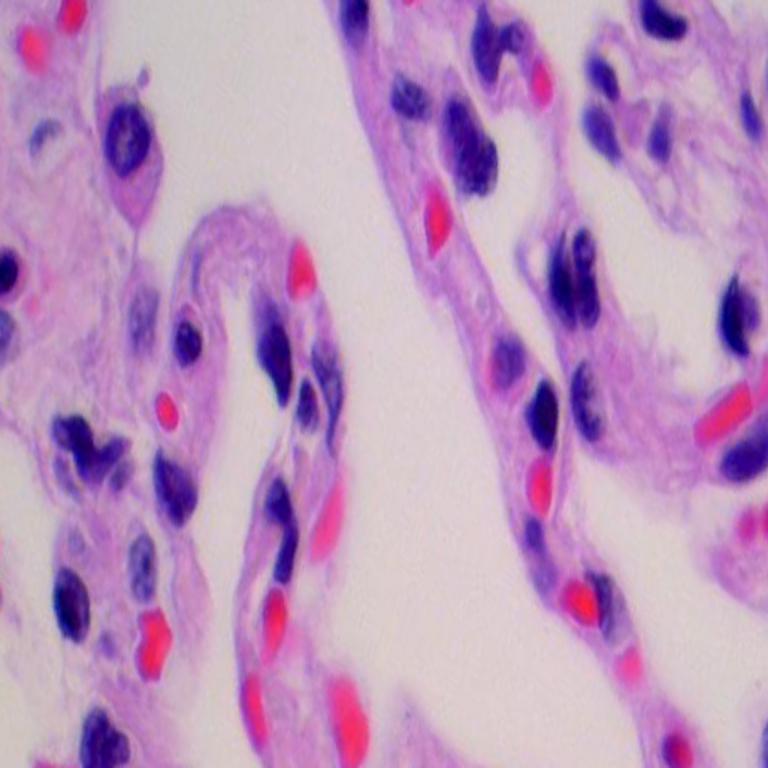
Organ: lung
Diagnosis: benign